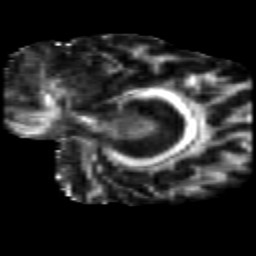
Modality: FA
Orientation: sagittal
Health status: healthy
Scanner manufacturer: siemens
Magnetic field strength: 3 T
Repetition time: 10 s
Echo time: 0.092 s